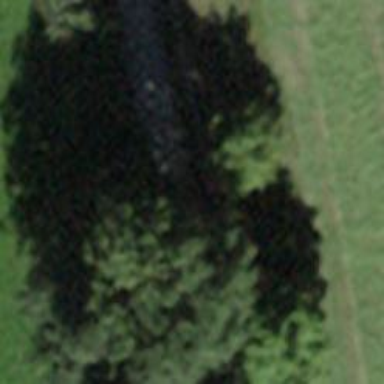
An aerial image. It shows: Dirt track road with grade2 tracktype.